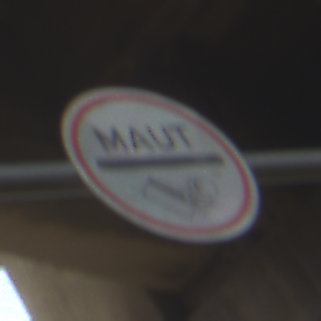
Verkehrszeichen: MautflichtigeStrecke
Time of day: Midday
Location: Roofed (Beach)
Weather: Overcast
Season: NotSpecified
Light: Natural